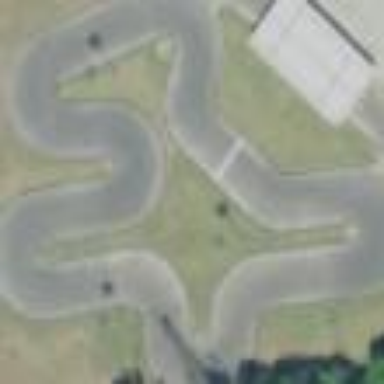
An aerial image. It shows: Karting raceway.